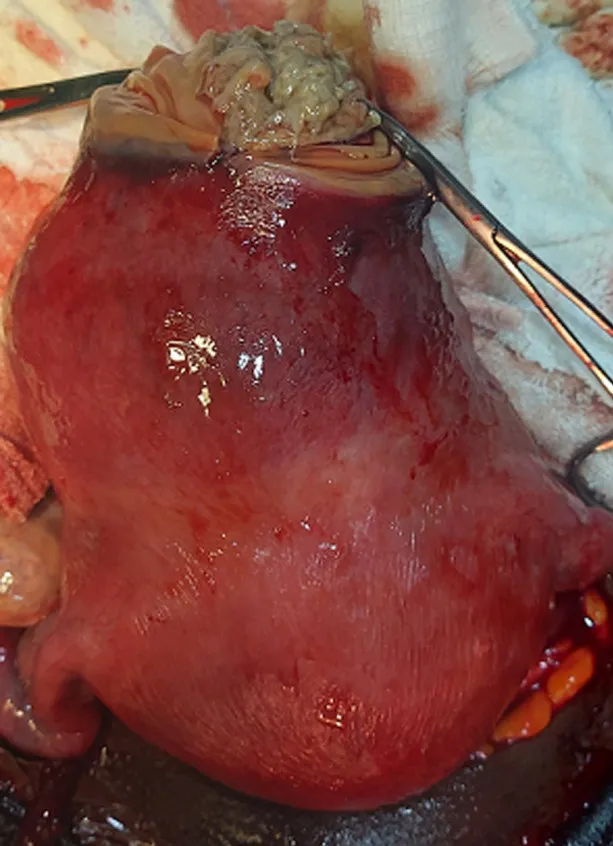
suppuration in the myoma with surrounding areas of hyperemia.
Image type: medical_photograph (other_medical_photograph)